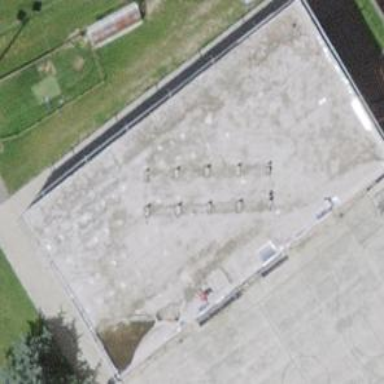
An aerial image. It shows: Sports centre building.